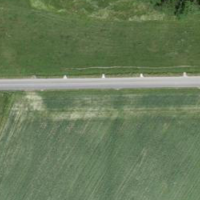
EUNIS habitat code: 52
Species observed at this site:
Polygonum aviculare